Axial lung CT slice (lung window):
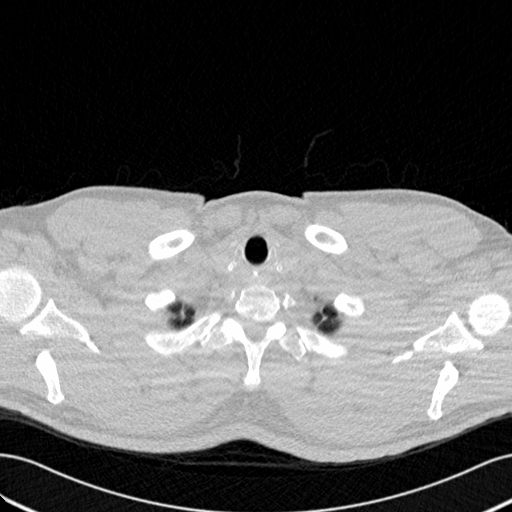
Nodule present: no